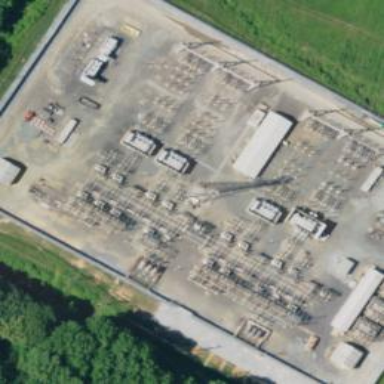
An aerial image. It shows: Distribution level power substation surrounded by fence.